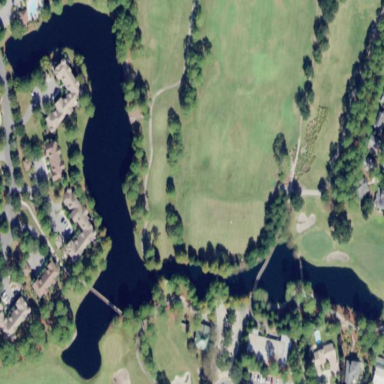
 serving as water hazard for golf course."